Question: I am trying to rotate an image, somewhat it works but the problem is that it is not working properly. It's not rotating at exact I want. Image is displaying in some mix formation.
My code on button click :
'''
RT90.addActionListener(new ActionListener()
{
@Override
public void actionPerformed(ActionEvent arg0)
{
degrees+=90;
rotateIMG(degrees);
repaint();
}
});
'''
rotateIMG() code :
'''
public void rotateIMG(double d)
{
BufferedImage b ;
b=a;
Graphics g;
g=b.createGraphics();
Graphics2D g2d = (Graphics2D)g;
System.out.println(b.getWidth());
System.out.println(b.getHeight());
g2d.rotate(Math.toRadians(d), b.getWidth()/2, b.getHeight()/2);
g2d.drawImage(b,0,0,null);
ImageIcon rtimg = new ImageIcon(b);
label.setIcon(rtimg);
}
'''
Any idea what's 'wrong' in this code?
Here 'a' is buffered image which is loaded from image stack and 'label' is 'JLabel' using to display image.
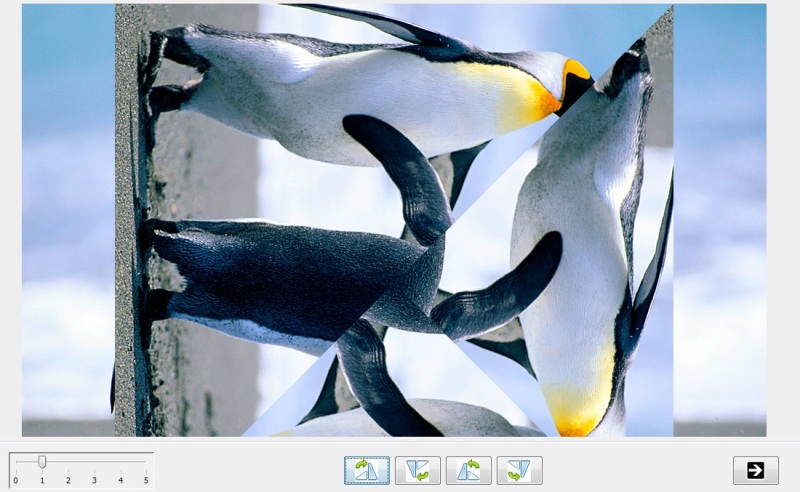
Answer: You are overwriting the image you use as the source (b == a). You need to create a new instead.
'''
public void rotateIMG(double d) {
// Consider also using GraphicsConfiguration.createCompatibleImage().
// I'm just putting here something that should work
BufferedImage b = new BufferedImage(a.getHeight(), a.getWidth(), BufferedImage.TYPE_INT_ARGB);
Graphics2D g2d = b.createGraphics();
g2d.rotate(Math.toRadians(d), a.getWidth()/2, a.getHeight()/2);
// Note the a instead of b here
g2d.drawImage(a, 0, 0, null);
// Do you want to keep the old a or not?
// a = b;
ImageIcon rtimg = new ImageIcon(b);
label.setIcon(rtimg);
}
'''